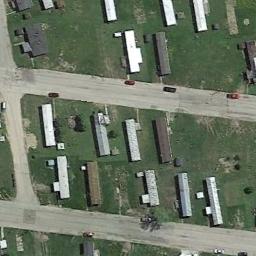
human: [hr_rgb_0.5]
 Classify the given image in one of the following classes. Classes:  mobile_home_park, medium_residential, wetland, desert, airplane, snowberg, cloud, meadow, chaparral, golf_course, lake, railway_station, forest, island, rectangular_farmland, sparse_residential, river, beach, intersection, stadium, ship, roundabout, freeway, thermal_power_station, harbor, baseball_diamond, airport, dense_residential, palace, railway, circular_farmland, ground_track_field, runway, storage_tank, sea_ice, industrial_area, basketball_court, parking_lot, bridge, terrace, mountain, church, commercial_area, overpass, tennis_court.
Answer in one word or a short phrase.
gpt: mobile_home_park